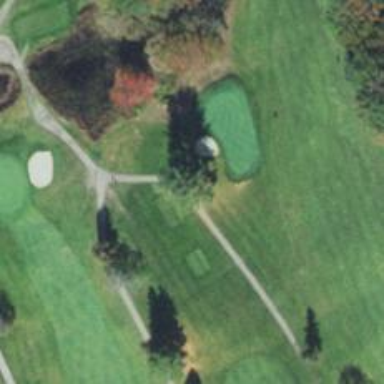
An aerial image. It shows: Path for both road and golf.